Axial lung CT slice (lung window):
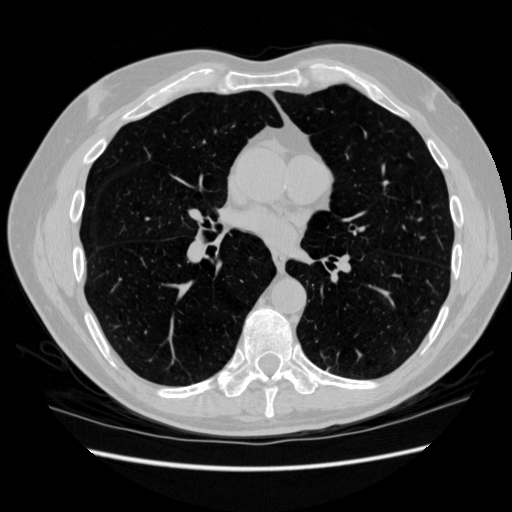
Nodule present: no